Field crop: maize
Growth stage: 2
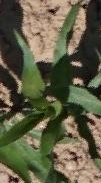
Species: maize